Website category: book
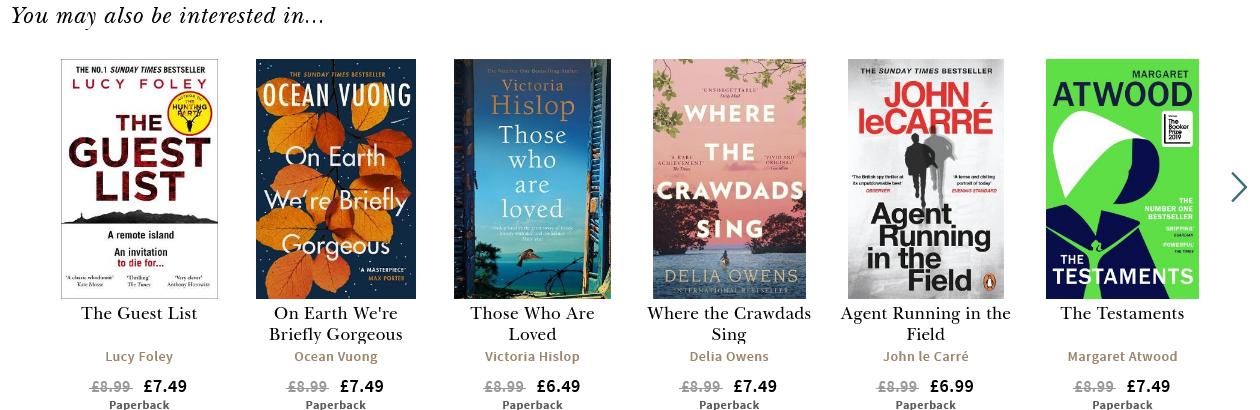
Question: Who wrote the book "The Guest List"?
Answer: Lucy Foley

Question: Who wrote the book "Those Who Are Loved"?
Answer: Victoria Hislop

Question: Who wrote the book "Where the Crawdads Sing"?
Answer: Delia Owens

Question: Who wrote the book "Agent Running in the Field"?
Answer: John le Carr

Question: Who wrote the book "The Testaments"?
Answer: Margaret Atwood

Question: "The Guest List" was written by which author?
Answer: Lucy Foley

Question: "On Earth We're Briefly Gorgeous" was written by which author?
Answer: Ocean Vuong

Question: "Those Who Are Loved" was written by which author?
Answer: Victoria Hislop

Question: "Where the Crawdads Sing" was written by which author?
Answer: Delia Owens

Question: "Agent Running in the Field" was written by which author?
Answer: John le Carr

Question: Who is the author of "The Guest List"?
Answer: Lucy Foley

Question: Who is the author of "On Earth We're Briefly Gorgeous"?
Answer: Ocean Vuong

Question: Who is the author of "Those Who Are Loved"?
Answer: Victoria Hislop

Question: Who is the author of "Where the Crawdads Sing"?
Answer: Delia Owens

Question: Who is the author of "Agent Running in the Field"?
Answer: John le Carr

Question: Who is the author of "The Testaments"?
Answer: Margaret Atwood

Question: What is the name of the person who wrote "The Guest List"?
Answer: Lucy Foley

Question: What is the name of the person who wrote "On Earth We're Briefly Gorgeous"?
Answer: Ocean Vuong

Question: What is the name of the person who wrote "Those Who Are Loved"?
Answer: Victoria Hislop

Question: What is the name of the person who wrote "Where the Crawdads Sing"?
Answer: Delia Owens

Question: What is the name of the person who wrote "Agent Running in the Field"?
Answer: John le Carr

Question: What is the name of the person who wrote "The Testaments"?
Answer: Margaret Atwood

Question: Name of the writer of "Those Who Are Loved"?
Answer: Victoria Hislop

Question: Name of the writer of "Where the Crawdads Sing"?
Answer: Delia Owens

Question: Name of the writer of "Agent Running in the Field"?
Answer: John le Carr

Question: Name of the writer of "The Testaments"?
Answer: Margaret Atwood

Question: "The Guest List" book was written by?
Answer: Lucy Foley

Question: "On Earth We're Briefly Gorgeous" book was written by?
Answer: Ocean Vuong

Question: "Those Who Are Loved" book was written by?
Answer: Victoria Hislop

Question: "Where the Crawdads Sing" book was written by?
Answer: Delia Owens

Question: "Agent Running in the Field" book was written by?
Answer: John le Carr

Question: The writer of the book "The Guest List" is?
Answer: Lucy Foley

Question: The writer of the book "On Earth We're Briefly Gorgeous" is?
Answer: Ocean Vuong

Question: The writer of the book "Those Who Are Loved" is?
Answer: Victoria Hislop

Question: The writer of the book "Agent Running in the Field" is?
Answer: John le Carr

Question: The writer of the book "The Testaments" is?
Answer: Margaret Atwood

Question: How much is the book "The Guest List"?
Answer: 7.49

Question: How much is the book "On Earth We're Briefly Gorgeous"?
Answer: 7.49

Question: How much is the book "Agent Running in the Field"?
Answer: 6.99

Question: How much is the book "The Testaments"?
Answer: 7.49

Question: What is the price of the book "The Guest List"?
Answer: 7.49

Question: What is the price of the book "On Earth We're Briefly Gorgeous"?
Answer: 7.49

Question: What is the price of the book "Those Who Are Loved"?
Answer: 6.49

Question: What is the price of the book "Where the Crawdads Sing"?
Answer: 7.49

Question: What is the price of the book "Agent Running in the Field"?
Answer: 6.99

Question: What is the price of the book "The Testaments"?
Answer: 7.49

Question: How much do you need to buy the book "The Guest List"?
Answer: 7.49

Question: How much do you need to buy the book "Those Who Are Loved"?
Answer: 6.49

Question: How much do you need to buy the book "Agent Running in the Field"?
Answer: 6.99

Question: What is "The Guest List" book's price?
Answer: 7.49

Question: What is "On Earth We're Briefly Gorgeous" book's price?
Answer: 7.49

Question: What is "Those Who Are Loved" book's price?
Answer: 6.49

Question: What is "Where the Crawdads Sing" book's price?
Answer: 7.49

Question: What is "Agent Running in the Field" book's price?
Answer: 6.99

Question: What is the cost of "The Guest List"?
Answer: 7.49

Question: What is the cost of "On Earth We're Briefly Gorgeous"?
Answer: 7.49

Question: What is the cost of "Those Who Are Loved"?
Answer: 6.49

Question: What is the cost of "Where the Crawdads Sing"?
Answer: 7.49

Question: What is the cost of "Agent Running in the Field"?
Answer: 6.99

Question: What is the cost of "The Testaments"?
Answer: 7.49

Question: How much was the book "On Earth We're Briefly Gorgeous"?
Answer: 7.49

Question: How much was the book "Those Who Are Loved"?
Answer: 6.49

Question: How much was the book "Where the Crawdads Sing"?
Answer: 7.49

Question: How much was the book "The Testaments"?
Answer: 7.49